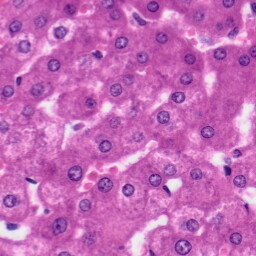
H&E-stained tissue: Liver